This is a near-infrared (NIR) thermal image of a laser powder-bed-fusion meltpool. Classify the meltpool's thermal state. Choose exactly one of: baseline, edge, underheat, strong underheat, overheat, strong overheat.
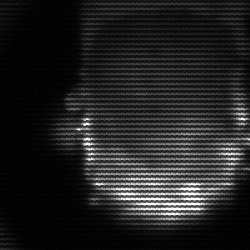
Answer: baseline